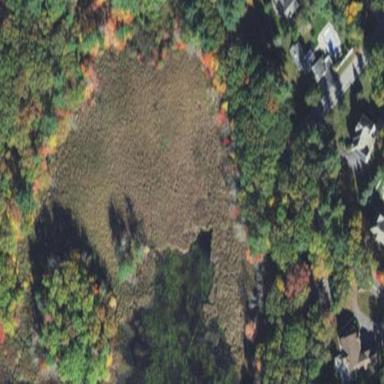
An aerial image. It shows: Marsh wetland.